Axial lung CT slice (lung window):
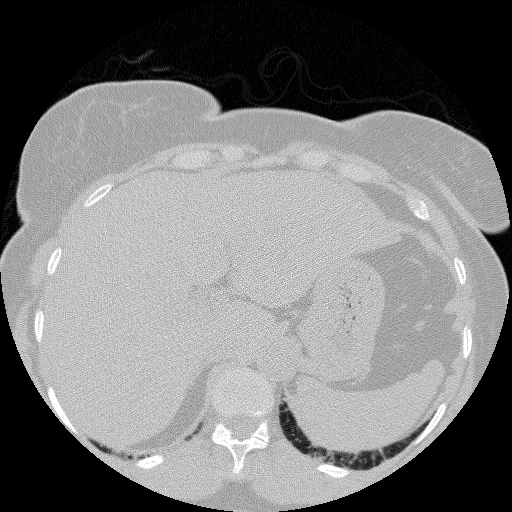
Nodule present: no